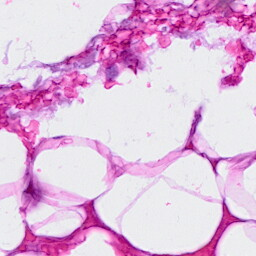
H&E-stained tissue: Breast